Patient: sex M, age 71
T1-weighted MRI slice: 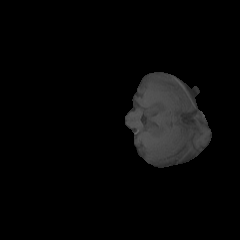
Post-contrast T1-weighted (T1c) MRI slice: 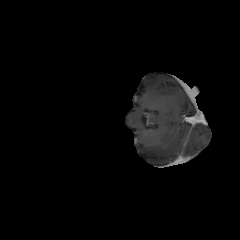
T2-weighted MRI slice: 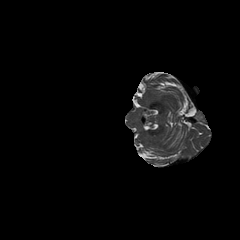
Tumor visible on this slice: no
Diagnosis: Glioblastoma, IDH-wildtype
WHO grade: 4